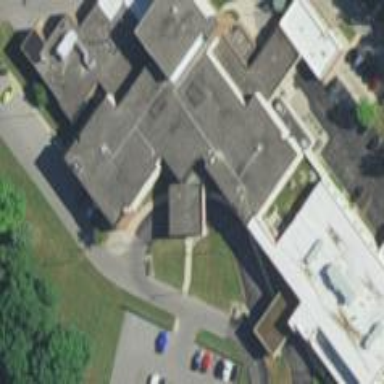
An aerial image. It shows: Hospital building.